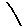
Label: line